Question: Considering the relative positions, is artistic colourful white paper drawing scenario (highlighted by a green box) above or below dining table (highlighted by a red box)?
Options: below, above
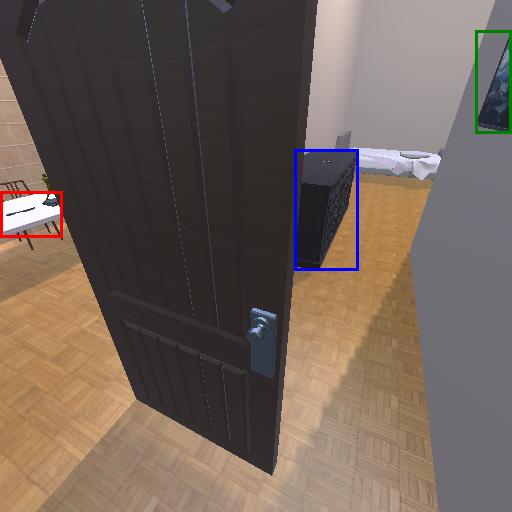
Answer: below